Field crop: maize
Growth stage: 2
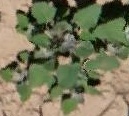
Species: chenopodium